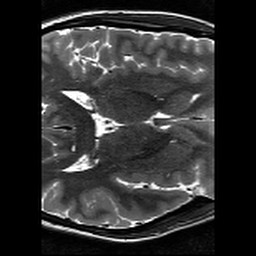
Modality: T2w
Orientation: axial
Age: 23
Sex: female
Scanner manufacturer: siemens
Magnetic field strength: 3 T
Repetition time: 11.39 s
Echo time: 0.09 s